Question: I am developing a cross-platform game for Android and iOS. For a couple of billboard-like objects I am using additive blending('glBlend(GL_ONE, GL_ONE)') with black background textures. The rendered objects look fine(i.e. the black pixels from the texture look totally transparent) almost everywhere. However on two different Android devices with Adreno GPU's(one Nexus 4 and the other one Sony Xperia Go) I have artefacts like this:
As it is visible with the hamburger icon, the background color bleeds into the rendered quad. I am assuming it is the background color bleeding because the effect is not visible when the billboard quads are directly in front of the background. To make things weirder, the effect is not visible when I take a screenshot from the device, so I have to take a picture of the screen with another camera. I also noticed that the artefacts disappear when I enable 'Disable HW Overlays' from the Android developer settings. Artefacts disappear also when I have another transparent window on the screen, such as the volume slider when I press the volume buttons.
When I am rendering my scene, I first render opaque objects in the first pass and then in the second pass I render my transparent billboards with 'glBlend(GL_ONE, GL_ONE)' and with disabling depth-write.
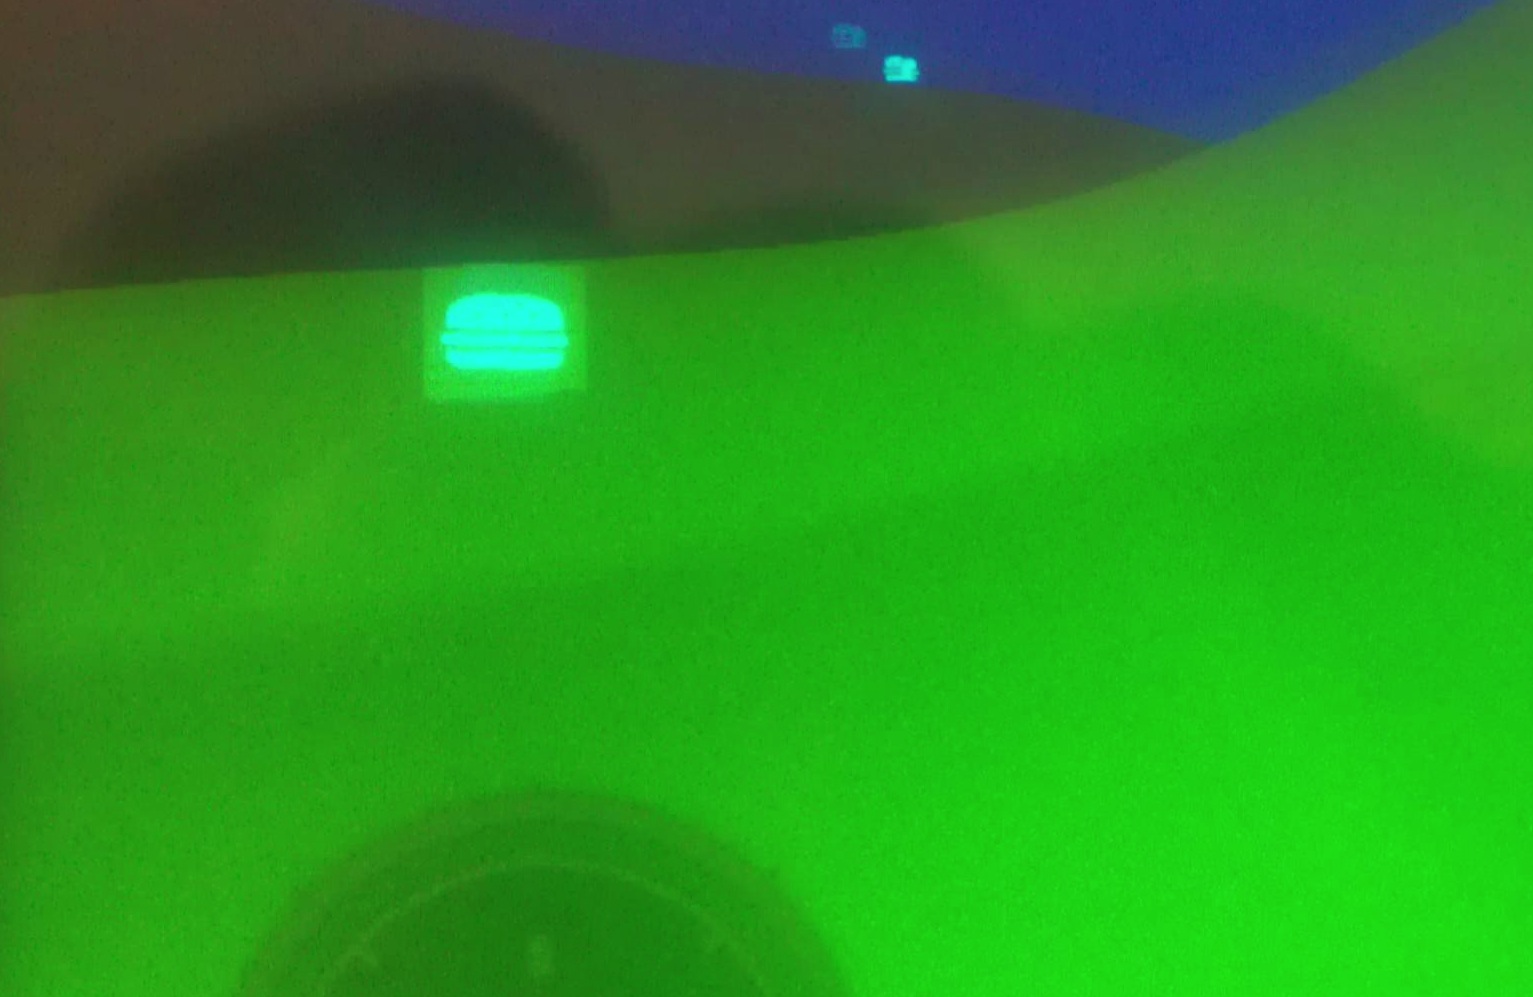
Answer: Just for the record, it took me a long while to find the culprit but finally I found out the reason. It turns out that not all my "supposedly" opaque objects were really opaque(i.e. they had alpha value < 1.0).
Because of this, on the devices that use hardware overlays the artefacts become visible while on devices with single hardware overlay it looks fine. I'm not 100% sure but the effect that when I have an overlay window such as the system volume bar on top of my application window approves this has something to do with overlays.
After I made sure all my opaque objects are really opaque issues disappeared.